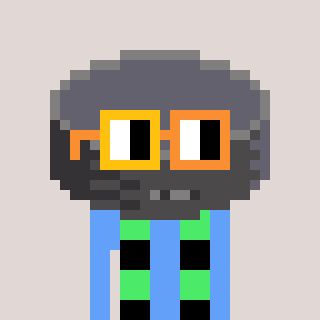
a pixel art character with square yellow and orange glasses, a hockey puck-shaped head and a blue-colored body on a warm background